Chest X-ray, PA view. Patient: 39 years old, sex F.
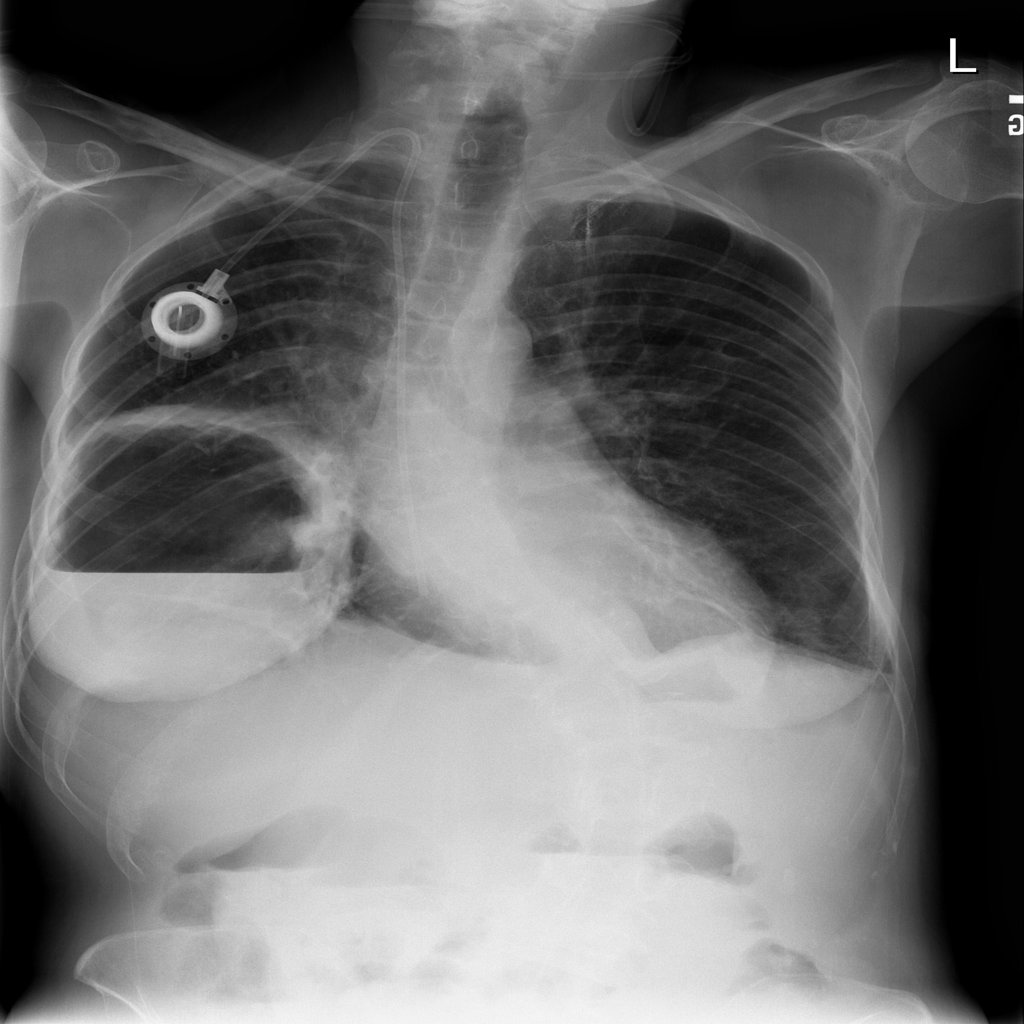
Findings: No Finding